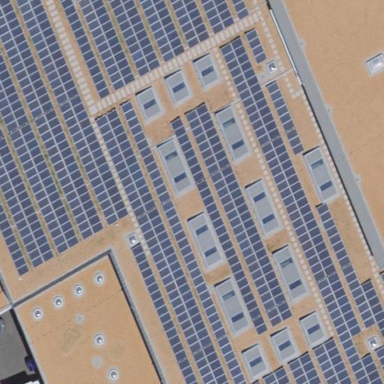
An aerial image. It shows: Solar power generator with photovoltaic panels.